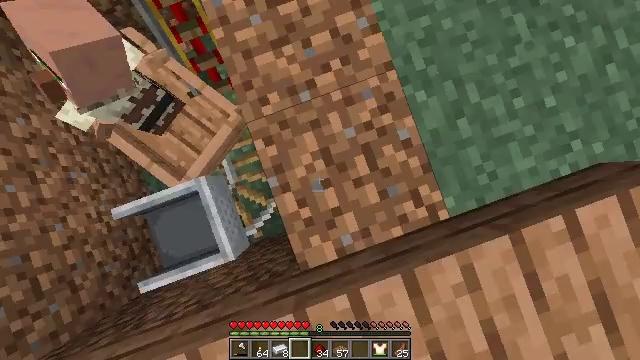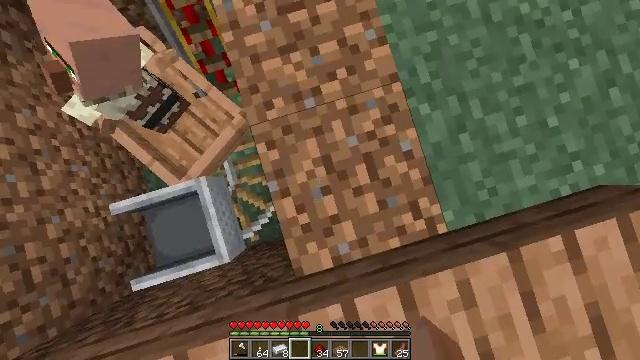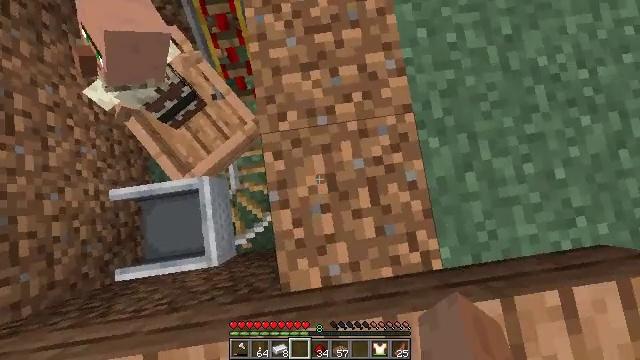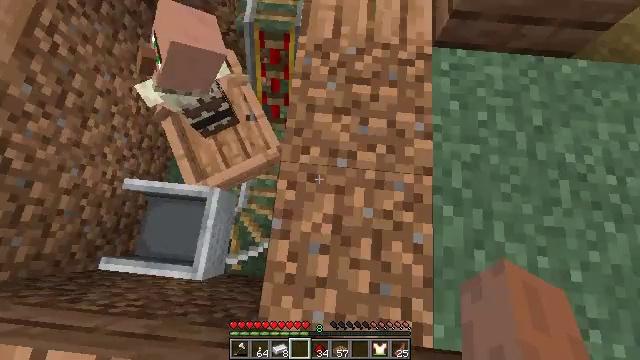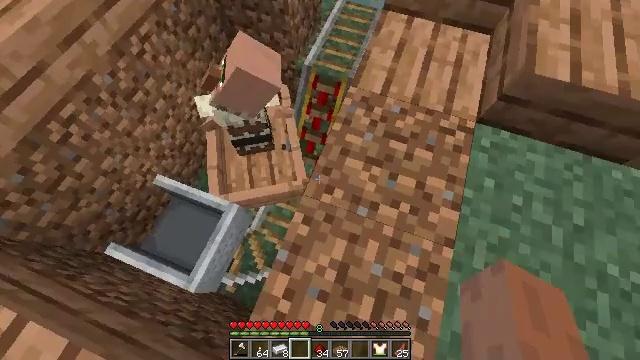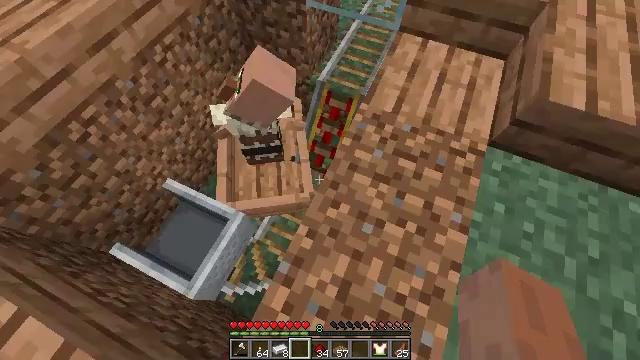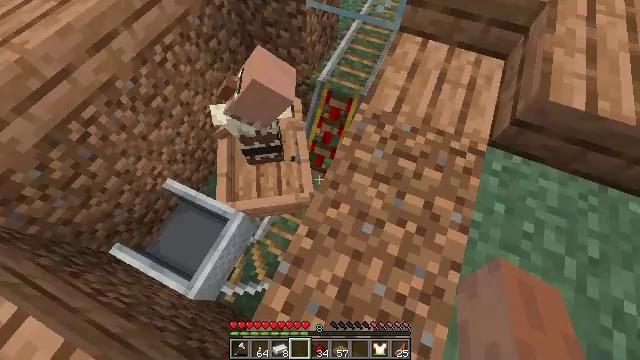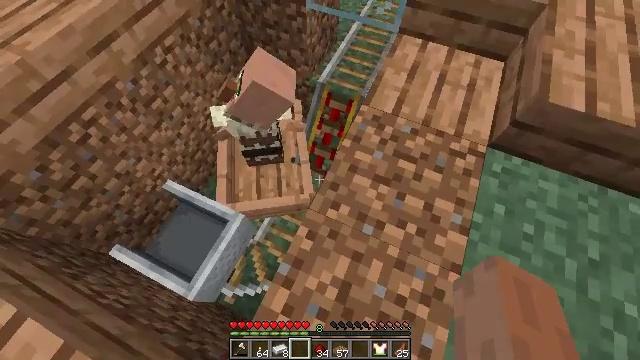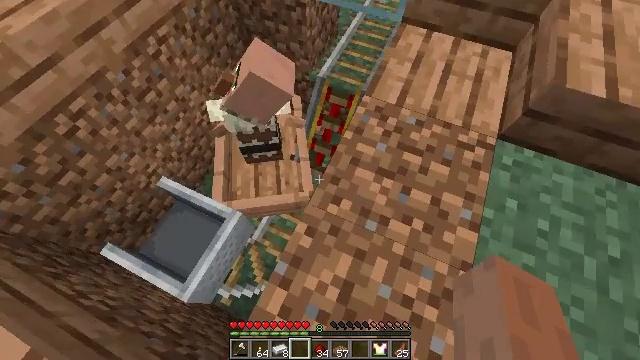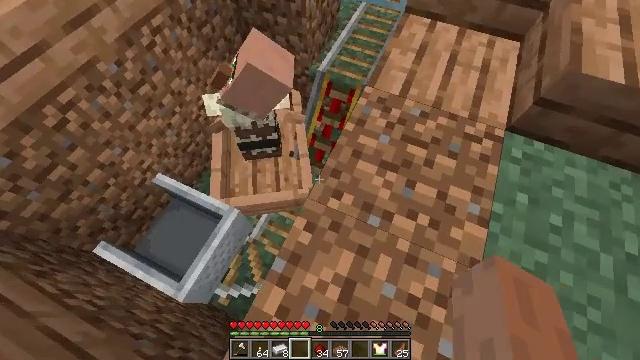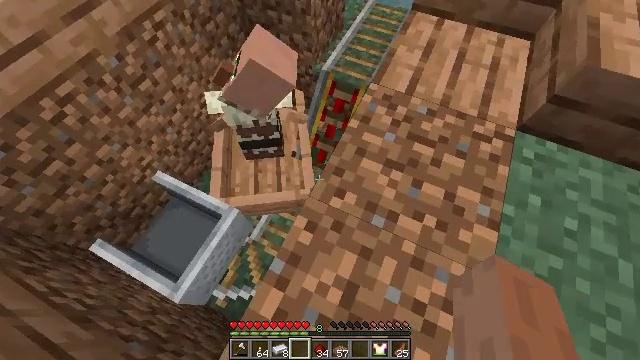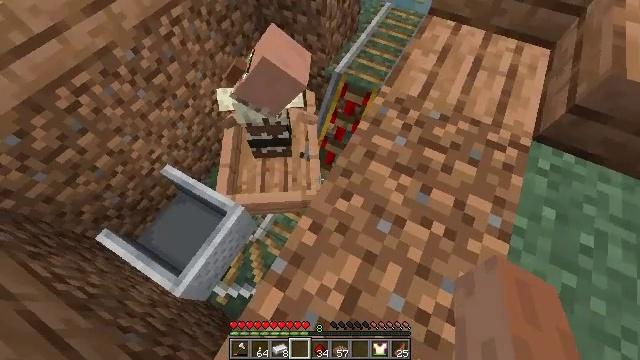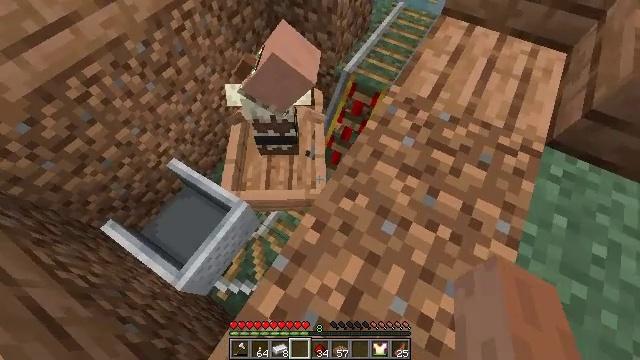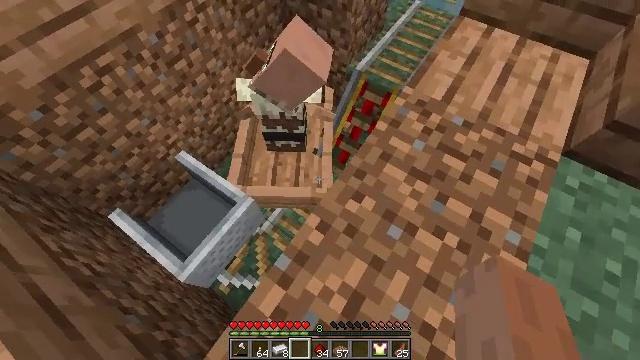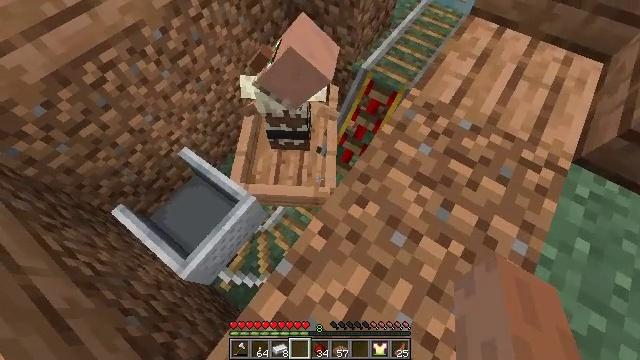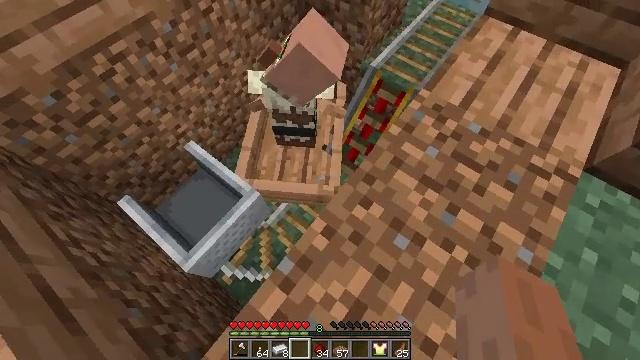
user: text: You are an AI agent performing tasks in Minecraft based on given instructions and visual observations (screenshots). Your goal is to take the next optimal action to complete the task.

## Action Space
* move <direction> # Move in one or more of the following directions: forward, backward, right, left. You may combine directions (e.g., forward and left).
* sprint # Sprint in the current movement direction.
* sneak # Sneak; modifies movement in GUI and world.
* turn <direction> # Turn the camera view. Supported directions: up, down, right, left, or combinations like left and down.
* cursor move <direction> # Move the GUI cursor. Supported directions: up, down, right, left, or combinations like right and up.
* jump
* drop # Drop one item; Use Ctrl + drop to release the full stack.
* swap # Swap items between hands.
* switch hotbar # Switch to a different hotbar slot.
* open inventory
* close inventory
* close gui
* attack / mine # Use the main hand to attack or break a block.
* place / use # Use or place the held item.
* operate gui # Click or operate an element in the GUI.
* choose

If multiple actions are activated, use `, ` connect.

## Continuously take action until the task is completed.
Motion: motion action
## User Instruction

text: Shatter the glass to collect it.
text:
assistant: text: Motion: turn left and up
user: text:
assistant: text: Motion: turn left and up
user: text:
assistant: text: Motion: turn left and up
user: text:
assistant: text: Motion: turn left and up
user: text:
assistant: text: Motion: turn left and up
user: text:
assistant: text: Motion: no_op
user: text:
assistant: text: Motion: sneak
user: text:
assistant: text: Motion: sneak
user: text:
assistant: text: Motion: sneak
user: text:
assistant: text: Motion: sneak, turn left
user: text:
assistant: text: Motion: sneak, turn left
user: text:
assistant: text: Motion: sneak, turn left
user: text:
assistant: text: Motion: move forward, sneak, turn left
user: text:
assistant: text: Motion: move forward, sneak, turn left
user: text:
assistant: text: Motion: move forward, sneak, turn left
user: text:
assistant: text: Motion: move forward, sneak, turn left
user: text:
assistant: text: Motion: move forward, sneak, turn left and down
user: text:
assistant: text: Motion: sneak, turn down
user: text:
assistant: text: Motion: sneak
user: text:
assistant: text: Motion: sneak
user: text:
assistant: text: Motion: sneak
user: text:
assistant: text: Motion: sneak
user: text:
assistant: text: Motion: sneak
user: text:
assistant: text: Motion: sneak
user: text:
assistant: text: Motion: sneak
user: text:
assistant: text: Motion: sneak, turn left
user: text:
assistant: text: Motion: sneak
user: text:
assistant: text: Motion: sneak
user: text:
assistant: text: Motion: sneak
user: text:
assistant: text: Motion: sneak